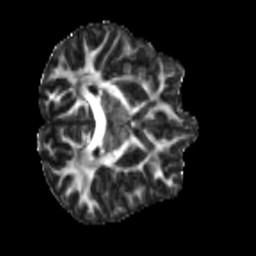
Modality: FA
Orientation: axial
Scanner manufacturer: siemens
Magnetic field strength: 3 T
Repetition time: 4 s
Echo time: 0.0594 s